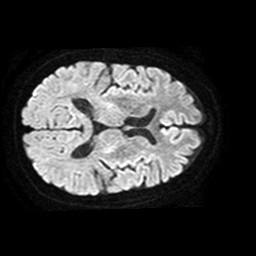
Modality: TRACE
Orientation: axial
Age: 49
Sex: female
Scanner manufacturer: philips
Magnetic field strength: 1.5 T
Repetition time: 3.679 s
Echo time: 0.09411 s